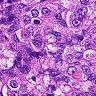
Metastatic tissue present: yes